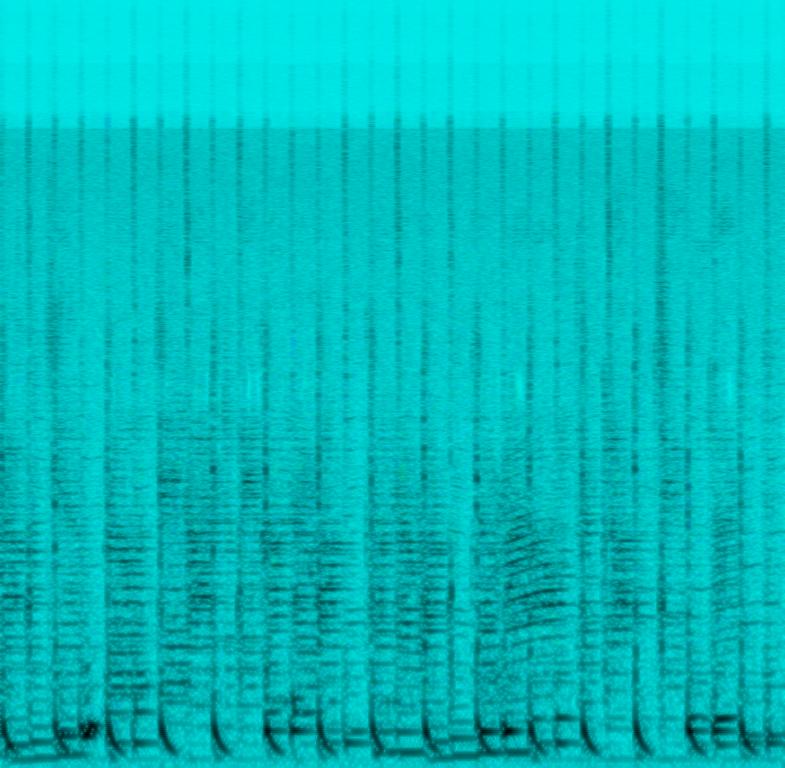
The low quality recording features a processed vocoder male vocals singing over punchy "4 on the floor" kick pattern, shimmering hi hats, low percussions and tinny wooden percussions. It sounds weird, addictive and hypnotic.